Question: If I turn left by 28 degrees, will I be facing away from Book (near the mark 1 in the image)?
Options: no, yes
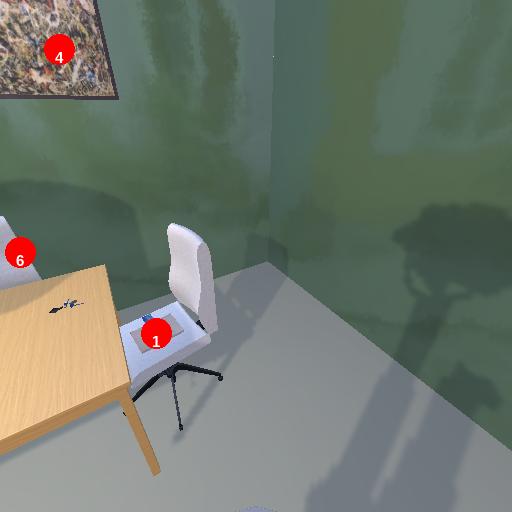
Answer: no